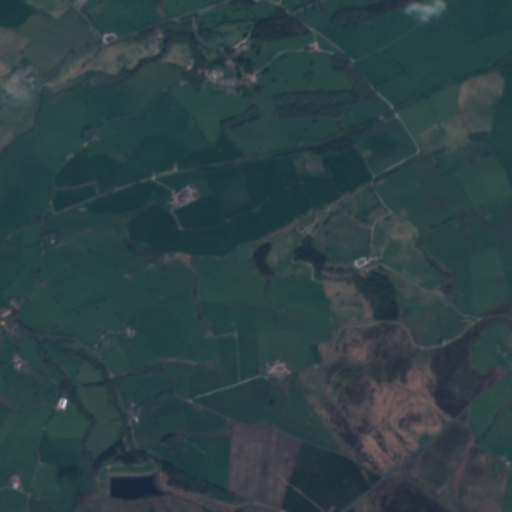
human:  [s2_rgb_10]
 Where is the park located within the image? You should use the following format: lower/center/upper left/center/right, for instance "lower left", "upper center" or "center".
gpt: The park is located in the upper center of the image.
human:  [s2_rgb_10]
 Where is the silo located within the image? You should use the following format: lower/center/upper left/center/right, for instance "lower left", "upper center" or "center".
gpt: The silo is located in the lower left of the image.
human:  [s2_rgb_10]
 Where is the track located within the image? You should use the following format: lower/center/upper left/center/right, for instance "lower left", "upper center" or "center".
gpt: The track is located in the upper right of the image.
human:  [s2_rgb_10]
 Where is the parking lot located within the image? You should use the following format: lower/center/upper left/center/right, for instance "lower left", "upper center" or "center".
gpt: There is no parking lot in the image.